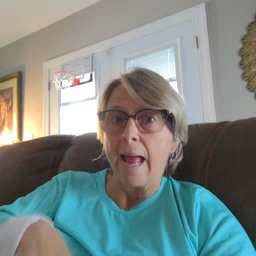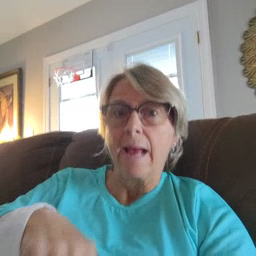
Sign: can